Question: I have been struggling with CellFormatting event, it's so slow.
I have a DataGridView something like this:

I have written a function that fires when you click the checkbox in the header and it makes all the check boxes to check in that column....
'''
private void checkboxHeader_CheckedChanged(object sender, EventArgs e)
{
for (int i = 0; i < dataGridView1.RowCount; i++)
{
dataGridView1[0, i].Value = ((CheckBox)dataGridView1.Controls.Find("checkboxHeader", true)[0]).Checked;
}
//dataGridView1.EndEdit();
}
'''
And this function is working when I have something like 10 rows it works perfectly, but when I have 300 rows something that I should have... there is a something like 9 seconds delay for making all the checkboxes checked, and I found out that it's due to CellFormating event.
My CellFormating event code is:
'''
private void dataGridView1_CellFormatting(object sender, DataGridViewCellFormattingEventArgs e)
{
DataGridViewCellStyle _myStyle = new DataGridViewCellStyle();
int index = gdv_row.FindIndex(p => p.log == (string)dataGridView1.Rows[e.RowIndex].Cells[1].Value);
if (index != -1 && dataGridView1.Columns[e.ColumnIndex] is DataGridViewTextBoxColumn && e.RowIndex != -1)
{
//e.CellStyle = _myStyle;
_myStyle.Font = gdv_row[index].font;
_myStyle.BackColor = gdv_row[index].backgroundcolor_color;
_myStyle.ForeColor = gdv_row[index].foregroundcolor_color;
dataGridView1.Rows[e.RowIndex].Cells[1].Style = _myStyle;
}
}
'''
and I have used <URL>. Now I don't have any idea what should I do with this CellFormatting event...
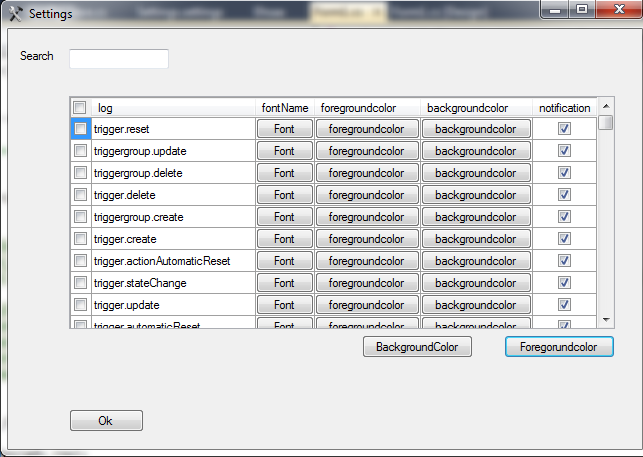
Answer: Did you already try <URL>?
This temporarily suspends the layout logic for the control, so that there is no redraw of the grid while you are populating it.
If you use DoubleBuffering the Grid still redrows itself which ist still slow. But if you do not redraw at all while you populate the Grid, this should give a dramatic impovement.
Your first function might then look like this:
'''
private void checkboxHeader_CheckedChanged(object sender, EventArgs e)
{
dataGridView1.SuspendLayout();
for (int i = 0; i < dataGridView1.RowCount; i++)
{
dataGridView1[0, i].Value = ((CheckBox)dataGridView1.Controls.Find("checkboxHeader", true)[0]).Checked;
}
dataGridView1.ResumeLayout();
}
'''
Added code sample.
To minimise the necessary drawing of the rows, instead of creating a new 'DataGridViewCellStyle' object for each row, try setting the properties of the existing style directly:
'''
private void dataGridView1_CellFormatting(object sender, DataGridViewCellFormattingEventArgs e)
{
int index = gdv_row.FindIndex(p => p.log == (string)dataGridView1.Rows[e.RowIndex].Cells[1].Value);
if (index != -1 && dataGridView1.Columns[e.ColumnIndex] is DataGridViewTextBoxColumn && e.RowIndex != -1)
{
dataGridView1.Rows[e.RowIndex].Cells[1].Style.Font = gdv_row[index].font;
dataGridView1.Rows[e.RowIndex].Cells[1].Style.BackColor = gdv_row[index].backgroundcolor_color;
dataGridView1.Rows[e.RowIndex].Cells[1].Style.ForeColor = gdv_row[index].foregroundcolor_color;
}
}
'''
Finally, looking for some solution, I found this MSDN article document:
<URL>
This is because "a" is a value that is instantly there to display in the Grid while the original line does some significant work:
* Performs a search for the desired value, including all child controls
* Creates an Array with the found results
* Makes a Cast from object to CheckBox
* It does all of this per each and every single line in your Grid
It becomes obvious that this becomes more time consuming the more items you have in your DataGridView.
If I understood your code correctly it should help you to change the method into this:
'''
CheckBox headerBox = ((CheckBox)dataGridView1.Controls.Find("checkboxHeader", true)[0]);
for (int i = 0; i < dataGridView1.RowCount; i++)
{
dataGridView1[0, i].Value = headerBox.Checked;
}
'''
By doing this you only perform the search once.